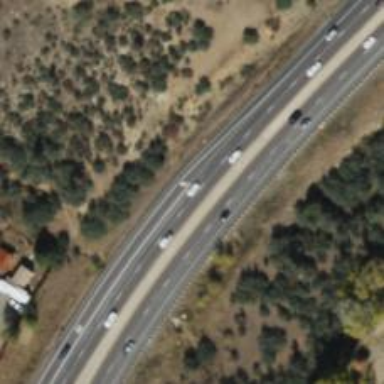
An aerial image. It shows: Expressway with asphalt surface and classified as primary highway.